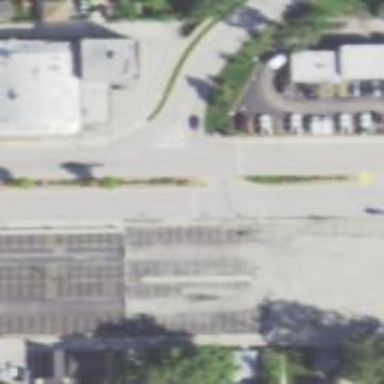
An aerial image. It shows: Footway with crossing lines markings.